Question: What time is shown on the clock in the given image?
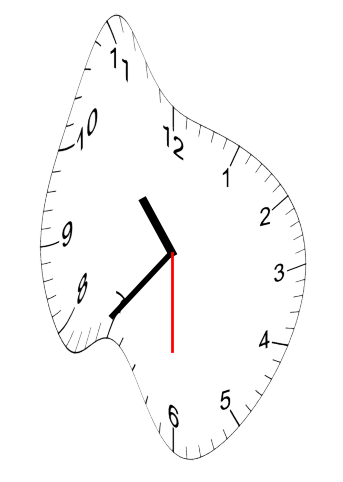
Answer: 10:36:30